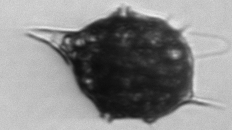
Label: Amylax